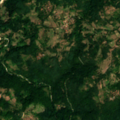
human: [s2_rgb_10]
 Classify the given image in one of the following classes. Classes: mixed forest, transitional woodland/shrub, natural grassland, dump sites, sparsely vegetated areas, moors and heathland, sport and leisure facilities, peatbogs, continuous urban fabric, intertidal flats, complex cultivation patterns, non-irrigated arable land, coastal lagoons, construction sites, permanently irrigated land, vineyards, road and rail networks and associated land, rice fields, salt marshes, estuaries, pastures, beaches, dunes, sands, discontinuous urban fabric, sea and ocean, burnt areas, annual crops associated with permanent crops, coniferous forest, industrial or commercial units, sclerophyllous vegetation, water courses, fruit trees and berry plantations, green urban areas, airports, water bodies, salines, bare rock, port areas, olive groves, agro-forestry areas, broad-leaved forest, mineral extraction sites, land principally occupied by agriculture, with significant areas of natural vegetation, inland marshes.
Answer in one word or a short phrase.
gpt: complex cultivation patterns, land principally occupied by agriculture, with significant areas of natural vegetation, broad-leaved forest